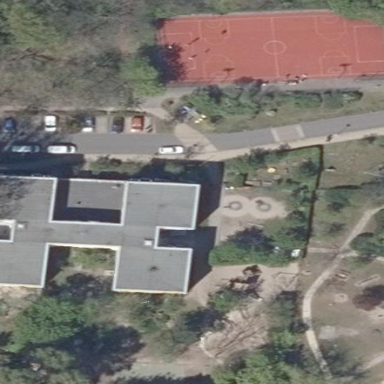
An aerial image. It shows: School building.